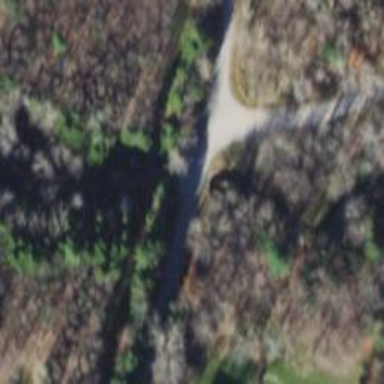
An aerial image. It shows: Culvert tunnel.